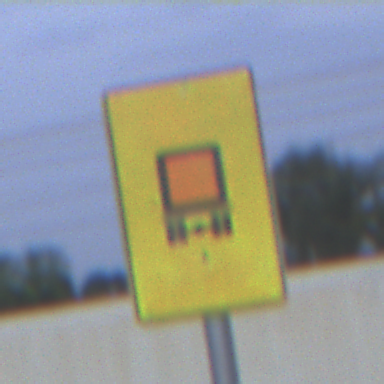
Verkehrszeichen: KennzeichnungspflichtigeFahrzeugeGefaehrlicheGueterOhnePfeilsymbol
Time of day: SunriseSunset
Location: Outdoor (Suburban)
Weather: PartlyCloudy
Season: NotSpecified
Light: Natural